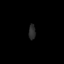
Tissue: skin
Cell type: Epithelial cells
Senescence score: 0.2479
Nuclear area (px): 99
Mean DAPI intensity: 43.626